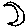
Label: moon